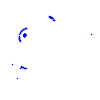
Particle: proton